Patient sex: M
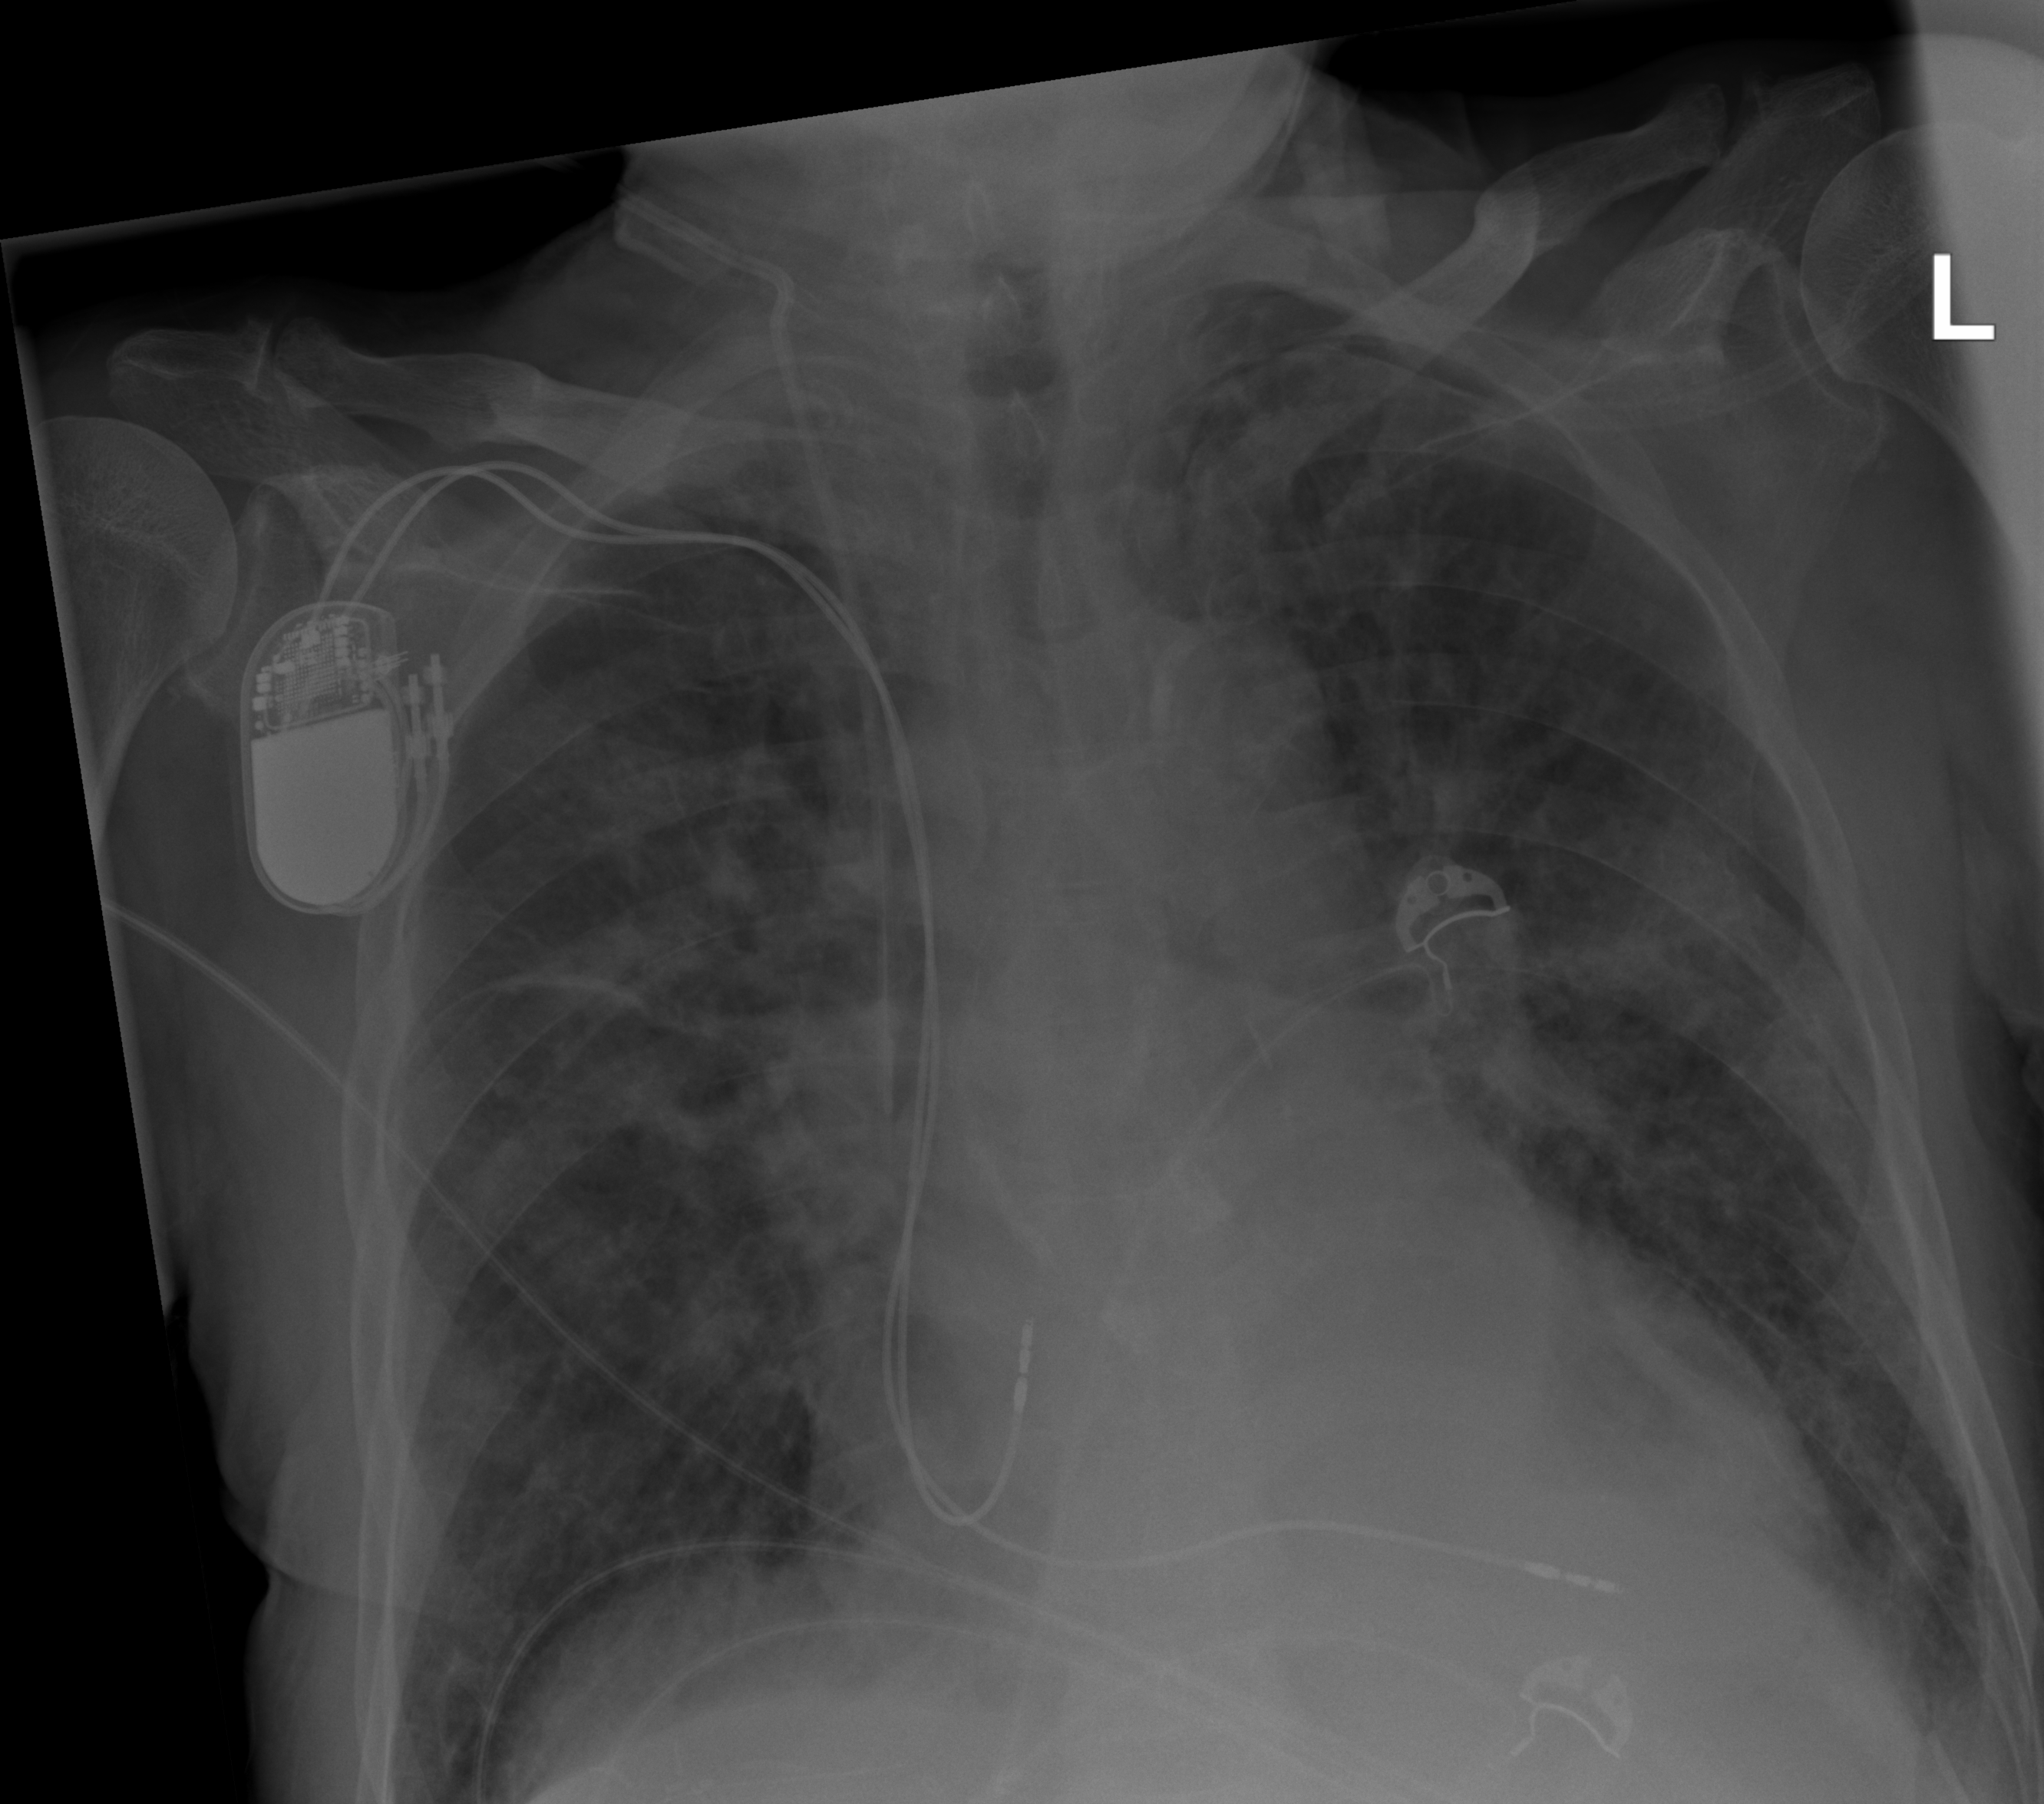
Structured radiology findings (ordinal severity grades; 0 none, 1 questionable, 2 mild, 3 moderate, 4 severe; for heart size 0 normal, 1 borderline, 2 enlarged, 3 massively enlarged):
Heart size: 2
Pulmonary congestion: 3
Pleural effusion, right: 0
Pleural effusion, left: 2
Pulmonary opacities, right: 3
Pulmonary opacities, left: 3
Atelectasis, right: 2
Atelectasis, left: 2